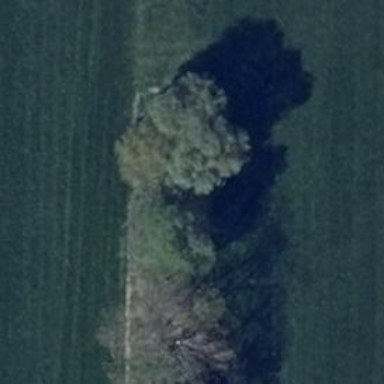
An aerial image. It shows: Row of trees in natural setting.